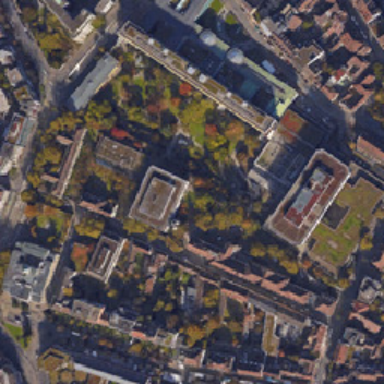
School of it while building is lying next .